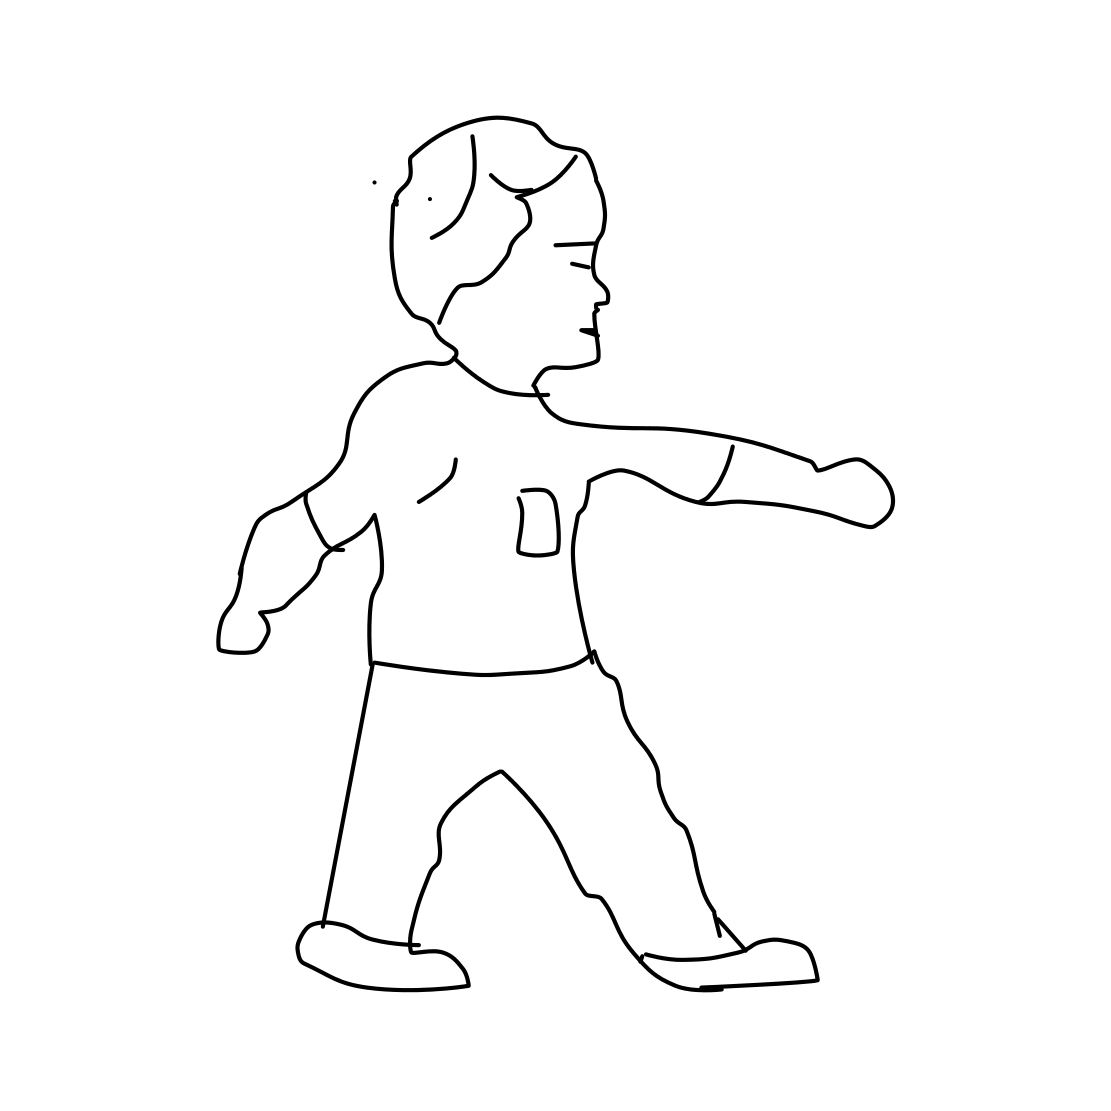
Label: person walking